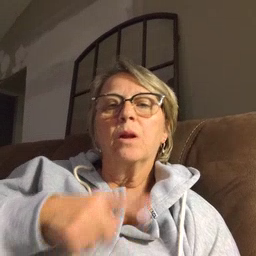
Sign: up